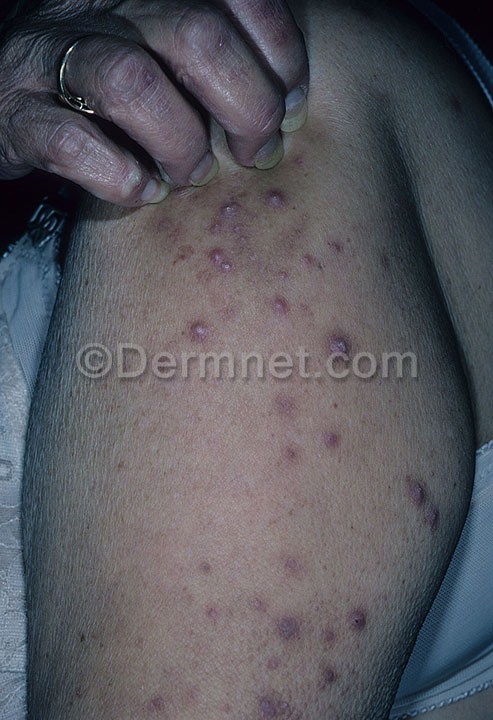
Disease: Eczema Photos